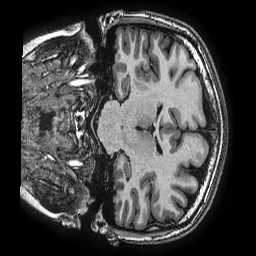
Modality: T1w
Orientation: coronal
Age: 18
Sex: female
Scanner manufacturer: ge
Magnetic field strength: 3 T
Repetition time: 0.0077 s
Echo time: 0.003436 s